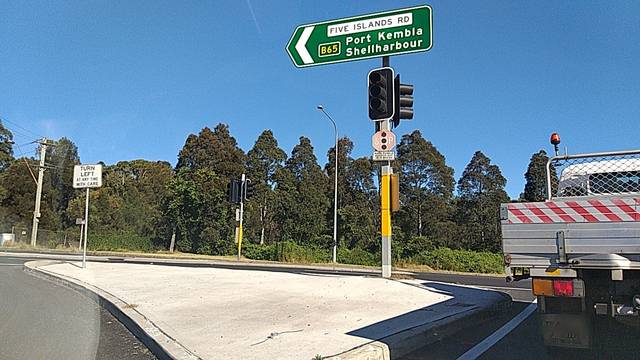
Region: Australia
Coordinates: -34.473, 150.887